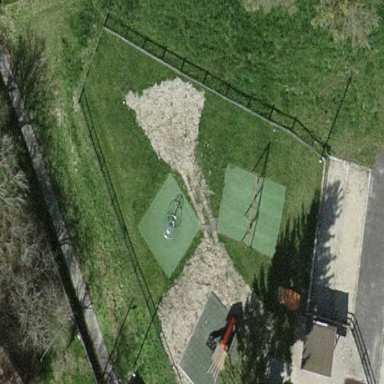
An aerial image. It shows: Playground with grass surface. The playground has play theme.